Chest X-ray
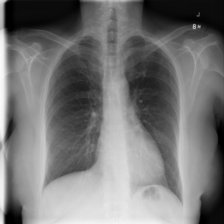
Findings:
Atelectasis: negative
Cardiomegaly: negative
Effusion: negative
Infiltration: negative
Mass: negative
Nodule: negative
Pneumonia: negative
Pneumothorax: negative
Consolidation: negative
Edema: negative
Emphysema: negative
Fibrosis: negative
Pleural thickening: negative
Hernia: negative